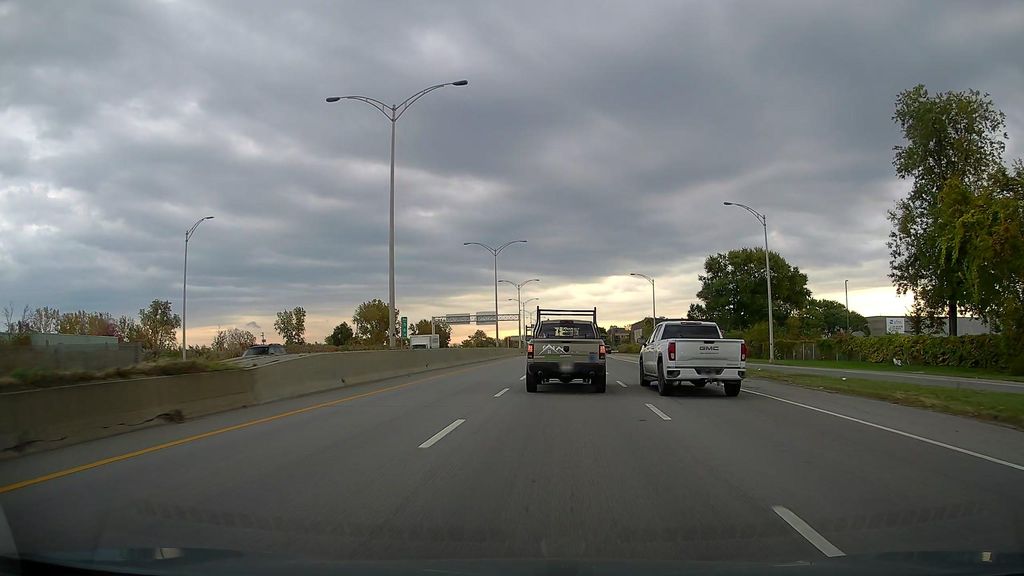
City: montreal